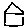
Label: house